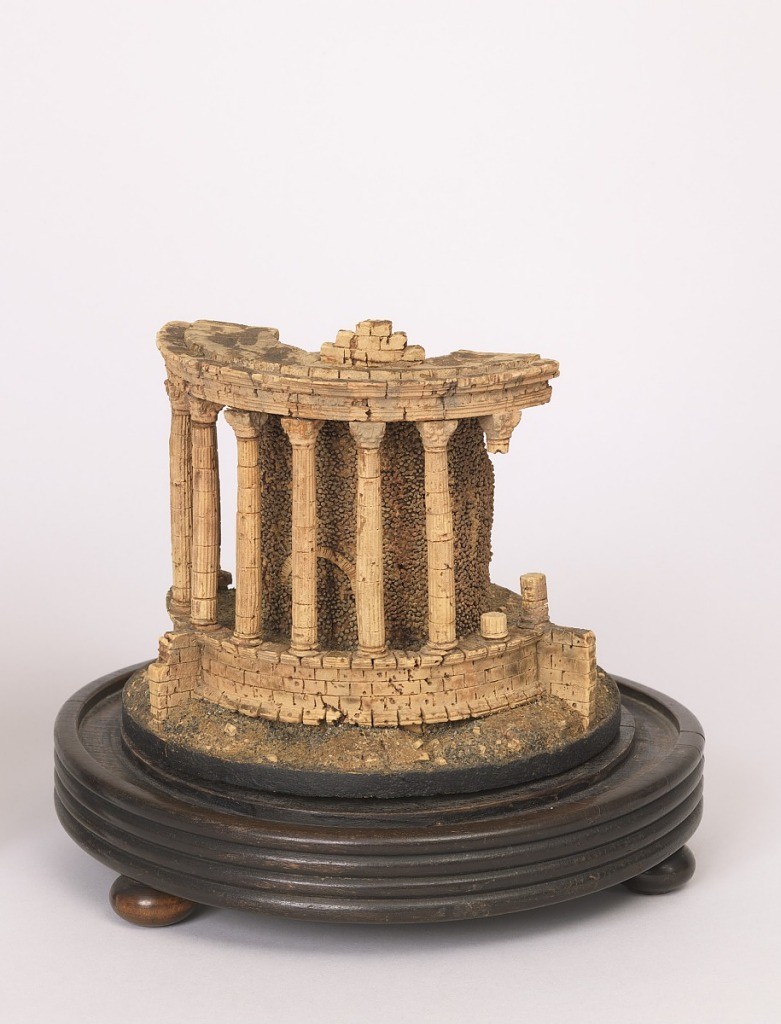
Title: Model of the Temple of Vesta, Tivoli
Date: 1810–30
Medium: cork, wood (base)
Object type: architectural model
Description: Depicting the temple in its semi-ruined state as visible in the eighteenth and early nineteenth centuries, showing the circular section building with columns ringing a central core, supporting an upper moulding. Model sits on circular footed base of dark-stained wood.